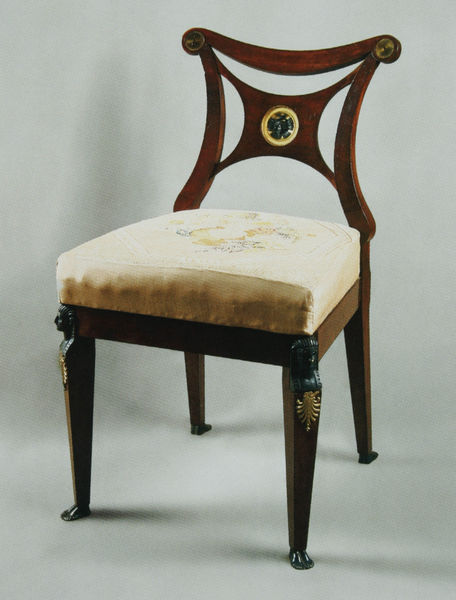
Titel: Stuhl
Künstler: Heinrich Gambs
Standort: St. Petersburg
Institution: Schloss Pawlowsk
Schlagwörter: dunkel, fuß, kopf, schatten, weiß, blumen, braun, bunt, dunkelbraun, frau, geschwungen, grau, hell, holz, köpfe, licht, schwarz, stuhl, blüten, beige, muster, ornament, alt, gesichter, rahmen, samt, stein, holzstuhl, möbel, rückenlehne, sonne, gold, haare, sessel, stickerei, stoff, klassizismus, rosa, kreis, oval, rund, beine, füße, armlehne, lehne, sitz, bogen, figuren, lehnen, kissen, bezug, jugendstil, polster, wohnung, büste, floral, ornamente, verzierung, lack, bronze, edel, foto, fotografie, vier, messing, medaillon, schlicht, jugenstil, gebogen, einlegearbeit, intarsie, schnitzerei, photo, ecken, biedermeier, schnörkel, stuhlbein, muschel, beschlag, gepolstert, polsterstuhl, büsten, empire, sitzfläche, textil, kunsthandwerk, rundung, lackiert, wohnen, mahagoni, möbelstück, tatzen, artdeco, englisch, beschläge, kirsche, funiert, ebenholz, lehen, sitzpolster, sitzmöbel, empirestil, ägyptisch, verziehrung, masken, überzug, löwenfüsse, frauenkopf, chippendale, hermen, skorpion, sphinxen, kunsttischlerei, rosenholz, protomen, brraun, gebogene formen, lehe, mahagonny, tierfüße, verziehungen, heöö, 1900, antiquität,holzstuhl, nußbaumholz